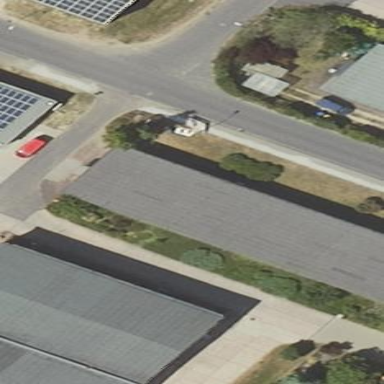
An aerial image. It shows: Commercial building.